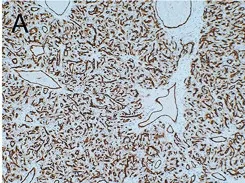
Both CD34.
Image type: pathology (immunostaining)